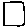
Label: square